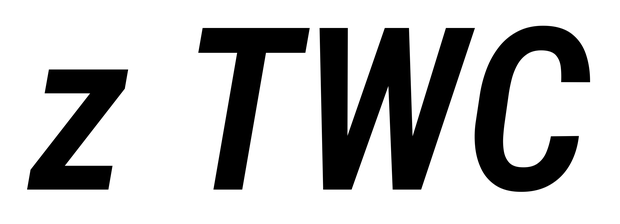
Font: Roboto-Italic_Condensed_SemiBold_Italic